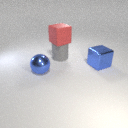
large blue metal sphere to the left of large gray rubber cylinder